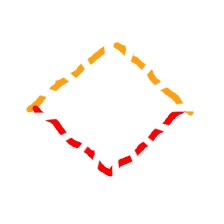
Shape: rhombus